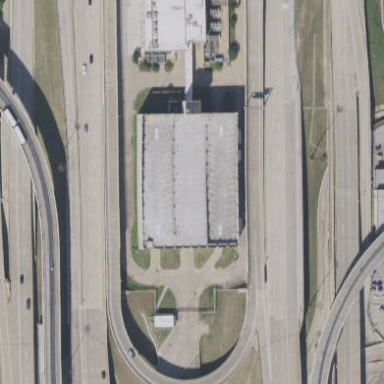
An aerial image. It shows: Part of building.